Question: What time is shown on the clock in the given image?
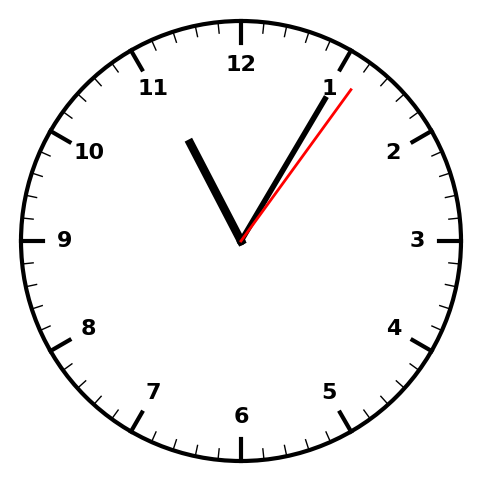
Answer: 11:05:06